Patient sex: F
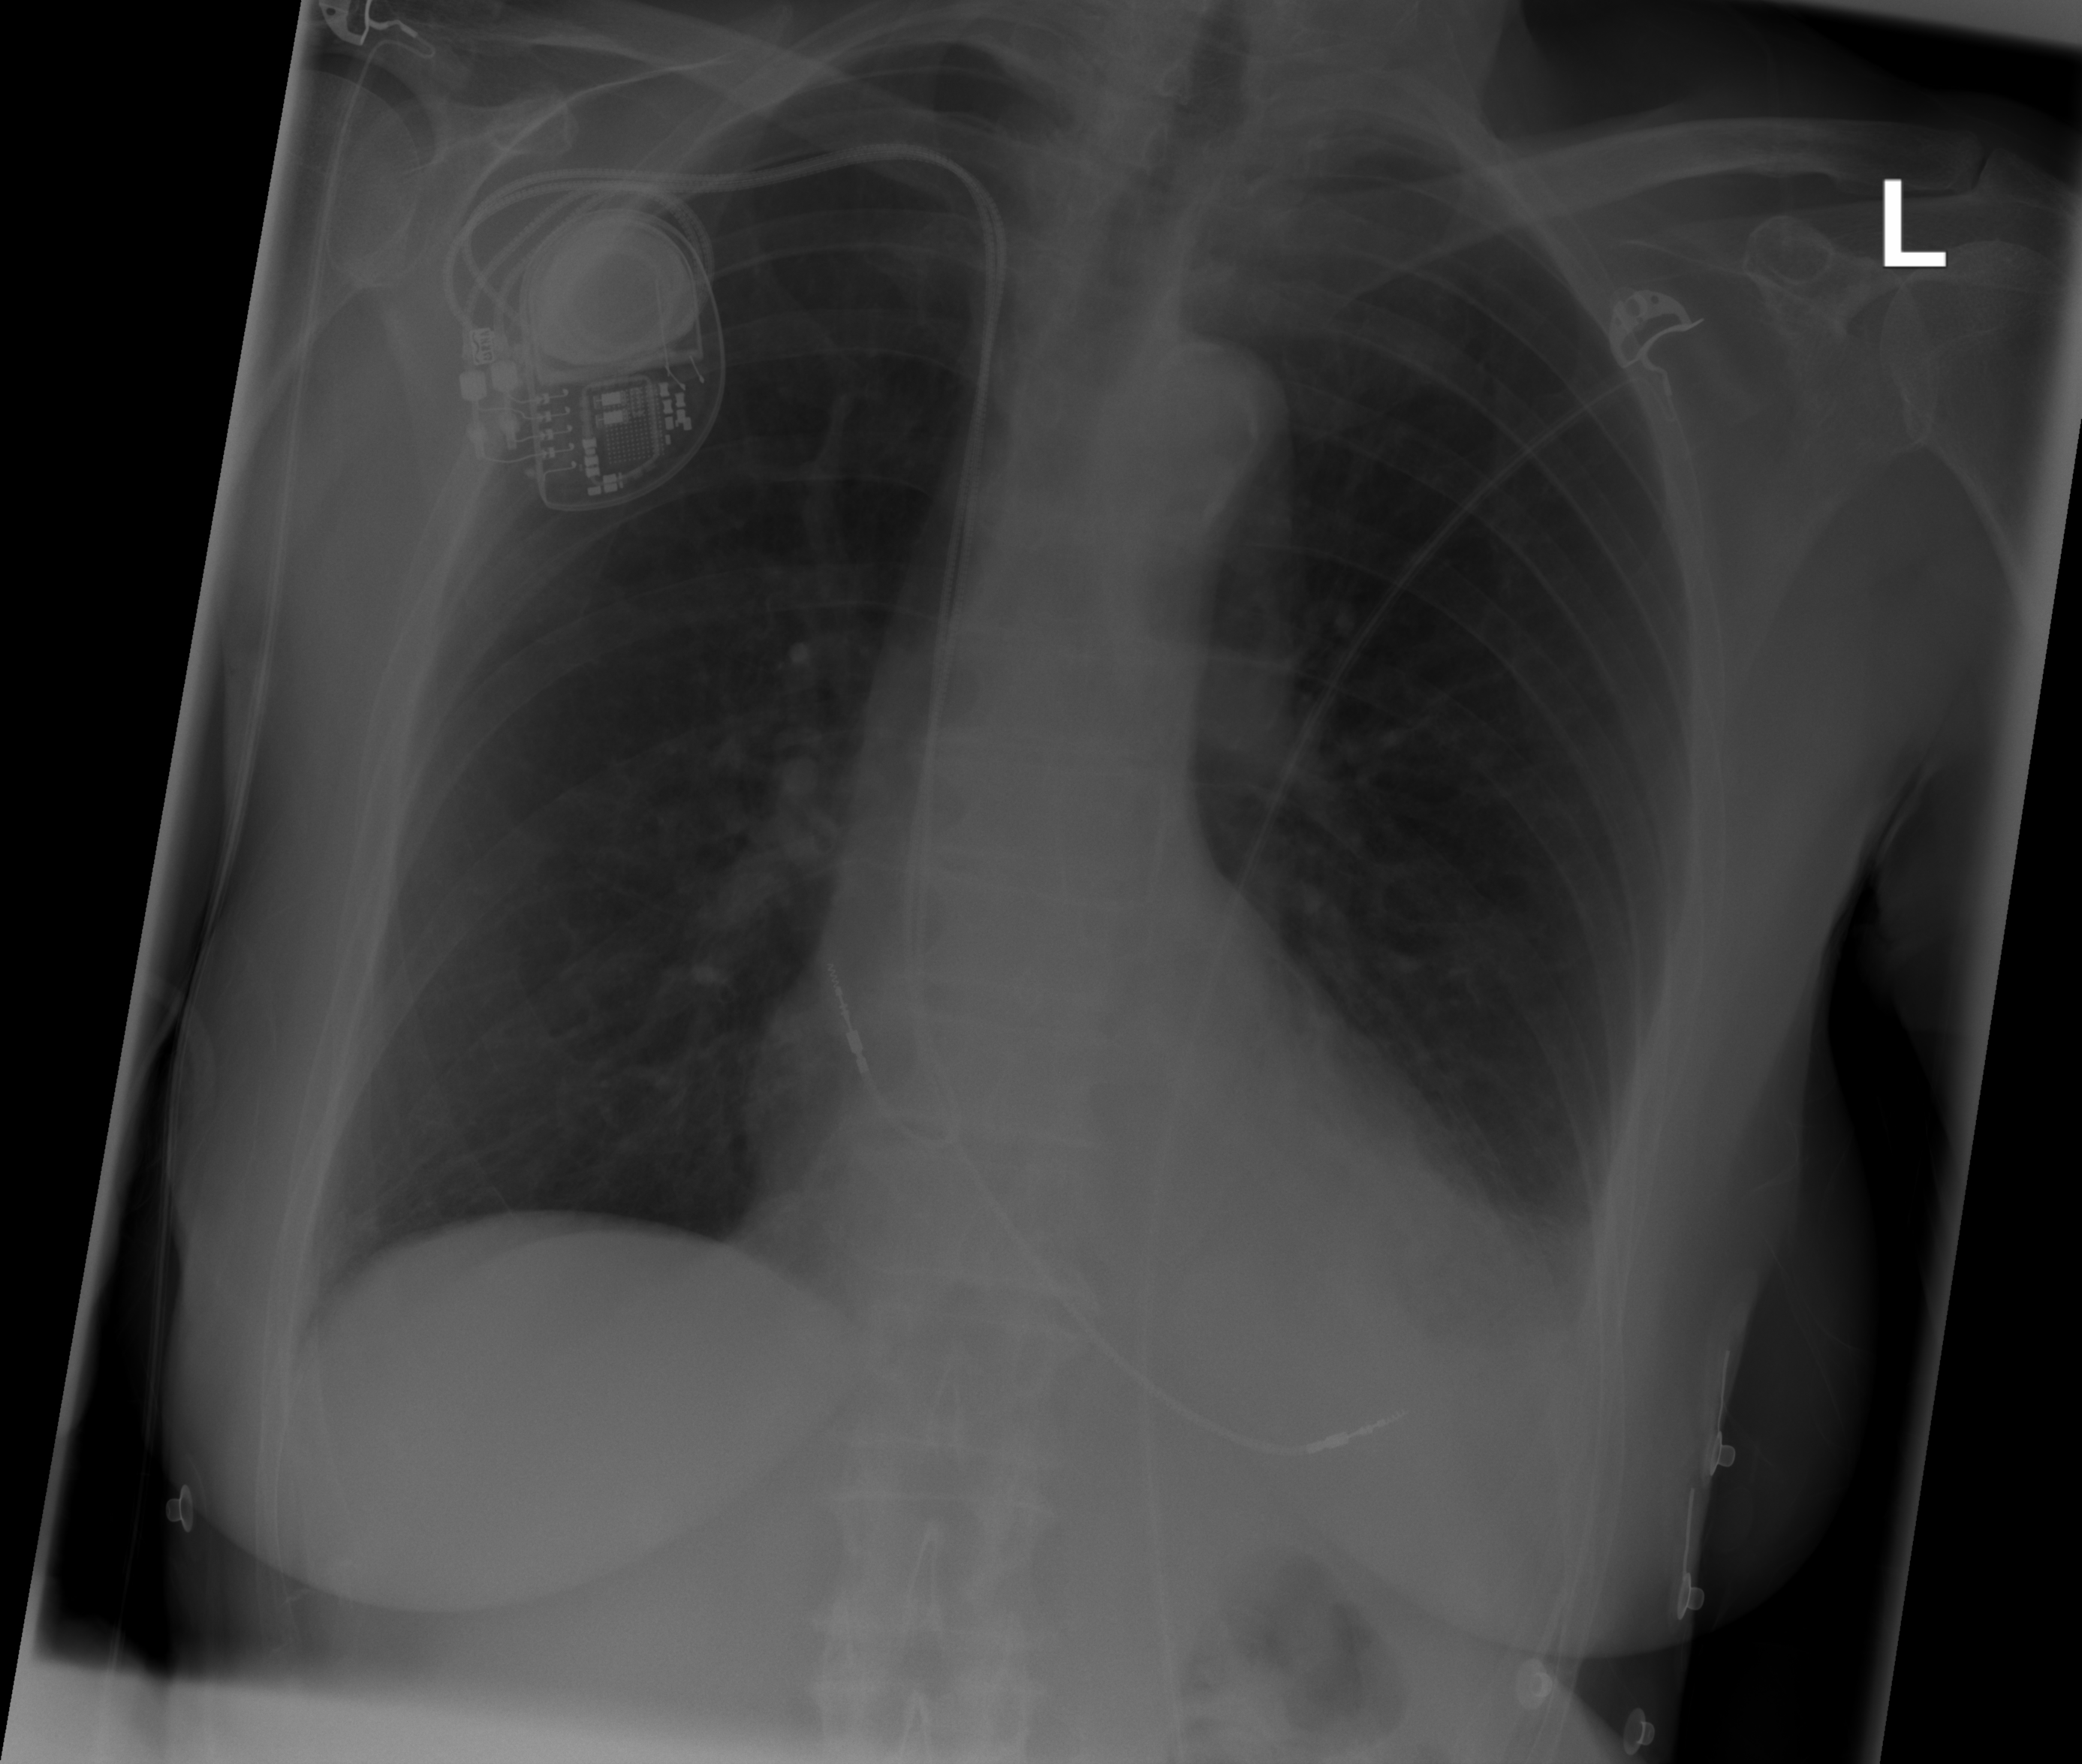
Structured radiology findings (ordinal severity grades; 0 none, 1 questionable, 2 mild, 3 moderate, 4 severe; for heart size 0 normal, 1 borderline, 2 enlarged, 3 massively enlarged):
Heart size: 2
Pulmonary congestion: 1
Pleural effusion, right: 0
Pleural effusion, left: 2
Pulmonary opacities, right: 0
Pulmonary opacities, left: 0
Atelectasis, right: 0
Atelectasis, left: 2